Question: I am using Core Data for my app, but I am stuck at the moment with this problem.
My app is working fine with Core Data model 2 Entities
'UserDetails' and 'SiteLocation'
,
So I fetch the data to the 'UserDetails' and 'NSPredicate' to create the 'SiteLocations' from the Users "UserProject" add to a 'UITableView' using the 'fetchController' and this works fine. I get a list of all the Projects.
Now I want to add the UserDetails 'postcode' attribute to the 'SiteLocation' entity - for Attribute 'sitePostCode' so I can display all the 'Sitelocation' on the map.
How do I fetch a second attribute 'postcode' to the 'SiteLocation' entity?
'''
@implementation SiteLocation (Create)
+(SiteLocation *)siteLocationWithName:(NSString *)sitename inManagedObjectContext:(NSManagedObjectContext *)context
{
SiteLocation *projectName = nil;
NSFetchRequest *request = [NSFetchRequest fetchRequestWithEntityName:@"SiteLocation"];
request.predicate = [NSPredicate predicateWithFormat:@"siteName = %@",sitename];
NSSortDescriptor *sortDescriptor = [NSSortDescriptor sortDescriptorWithKey:@"siteName" ascending:YES];
request.sortDescriptors = [NSArray arrayWithObject:sortDescriptor];
NSError *error = nil;
NSArray *siteLocations = [context executeFetchRequest:request error:&error];
if (!siteLocations || ([siteLocations count] > 1)) {
// handle error
NSLog(@"site = 0");
} else if (![siteLocations count]) {
projectName = [NSEntityDescription insertNewObjectForEntityForName:@"SiteLocation"
inManagedObjectContext:context];
projectName.siteName = sitename;
//projectName.sitePostCode = sitePostCode;
} else {
projectName = [siteLocations lastObject];
}
NSLog(@"project name = %@", projectName);
return projectName;
}
'''
Creating the 'UserDetails' code
'''
+(UserDetails*)userWithJsonInfo:(NSDictionary*)jsonInfo inManagedObjectContext:(NSManagedObjectContext *)context;
{
UserDetails *userdetail = nil;
NSFetchRequest *request = [NSFetchRequest fetchRequestWithEntityName:@"UserDetails"];
request.predicate = [NSPredicate predicateWithFormat:@"userName = %@", [jsonInfo objectForKey:Employee_Name]]; // update Employee_Number
NSSortDescriptor *sortDescriptor = [NSSortDescriptor sortDescriptorWithKey:@"userName" ascending:YES];
request.sortDescriptors = [NSArray arrayWithObject:sortDescriptor];
NSError *error = nil;
NSArray *matches = [context executeFetchRequest:request error:&error];
if (!matches || ([matches count] > 1)) {
//error handler
} else if ([matches count] == 0){
userdetail = [NSEntityDescription insertNewObjectForEntityForName:@"UserDetails" inManagedObjectContext:context];
userdetail.userID = [jsonInfo objectForKey:ID];
userdetail.userName = [jsonInfo objectForKey:Employee_Name];
userdetail.userEmail = [jsonInfo objectForKey:Email_Address];
userdetail.userMobile = [jsonInfo objectForKey:Phone_Handheld_No];
userdetail.userPhoto = [jsonInfo objectForKey:PhotoURL];
userdetail.postcode = [jsonInfo objectForKey:Project_Postcode];
userdetail.userProject = [jsonInfo objectForKey:Project_Description];
userdetail.projectUsers = [SiteLocation siteLocationWithName:[jsonInfo objectForKey:Project_Description]inManagedObjectContext:context];
//NSLog(@"user detail = %@", userdetail.userName);
} else {
userdetail = [matches lastObject];
}
return userdetail;
}
'''
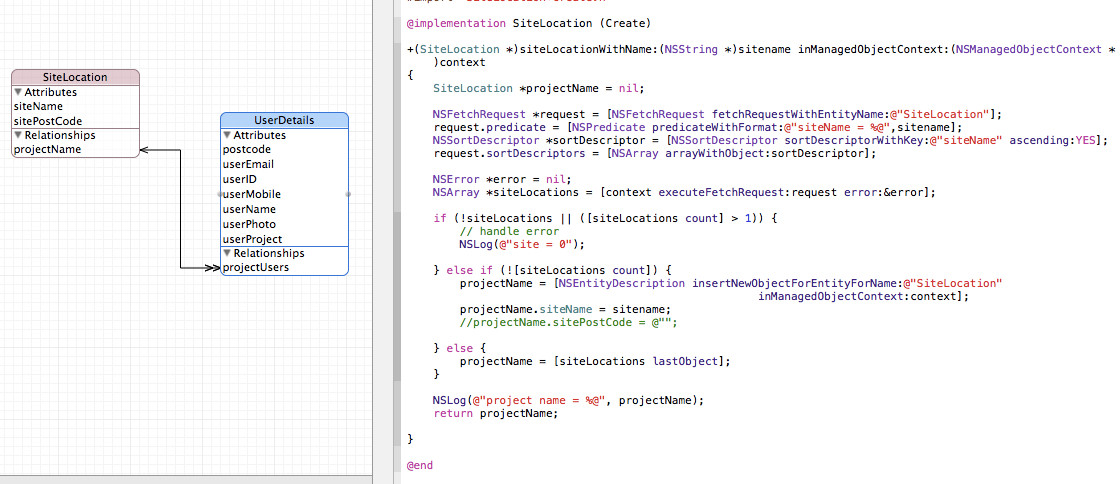
Answer: Maybe I did't understand your question very well but why don't you change the method
'''
+(SiteLocation *)siteLocationWithName:(NSString *)sitename inManagedObjectContext:(NSManagedObjectContext *)context
'''
to
'''
+(SiteLocation *)siteLocationWithName:(NSString *)sitename postCode:(NSString*)code inManagedObjectContext:(NSManagedObjectContext *)context
'''
So, when you create a 'UserDetails' pass also the code you are interested in:
'''
userdetail.projectUsers = [SiteLocation siteLocationWithName:[jsonInfo objectForKey:Project_Description] postCode:[jsonInfo objectForKey:Project_Postcode] inManagedObjectContext:context];
'''
Within 'SiteLocation' category
'''
request.predicate = [NSPredicate predicateWithFormat:@"siteName = %@ AND postCode = %@", sitename, code];
// other code here...
projectName.siteName = sitename;
projectName.sitePostCode = code;
'''
Is this ok for you?